Question: I would like to position one 'td' element on the left-hand side of the table and make it span multiple rows. To the right of that 'td' element I'd like to align multiple 'td' elements in each row the original 'td' element spans. However, since I suck at HTML/CSS, my most recent attempt looks like this.

What I'd like is for the 'Territory' label and input text box to sit below the 'Effective on this date' label/input. (Used my artistic/Paint talents to highlight the area I'd like the Territory stuff to go)
'''
<table class="boxMe">
<tr>
<td id="zipBox">
@Html.Raw("Zip Code")
@Html.TextAreaFor(model => model.searchZip, new { style = "width: 300px;", placeholder = "Enter up to 35 comma separated zip codes" })
</td>
<td id="dateBox">
@Html.LabelFor(model => model.searchDate)
@Html.TextBoxFor(model => model.searchDate, new { style="width: 80px;"})
</td>
<td id="stateBox">
@Html.LabelFor(model => model.searchState)
@Html.DropDownListFor(model => model.searchState, Model.StateCodes, " ")
<button type="submit" id="SearchButton">Search</button>
</td>
</tr>
<tr>
<td id="terrSearch">
@Html.LabelFor(model => model.searchTerritory)
@Html.TextBoxFor(model => model.searchTerritory, new { style = "width: 30px;padding-left:10px;", maxLength = 3 })
</td>
</tr>
</table
'''
'''
#zipBox {
float: left;
padding-left: 20px;
padding-right: 10px;
padding-top: 20px;
padding-bottom: 20px;
vertical-align: top;
row-span: 2;
border:none;
}
#dateBox {
float: left;
padding-right: 10px;
padding-top: 20px;
border:none;
}
#stateBox {
float: left;
padding-right: 20px;
padding-top: 20px;
border:none;
}
#terrSearch {
border:none;
}
.boxMe
{
float: left;
border: 1px solid Silver;
padding: 3px;
}
'''
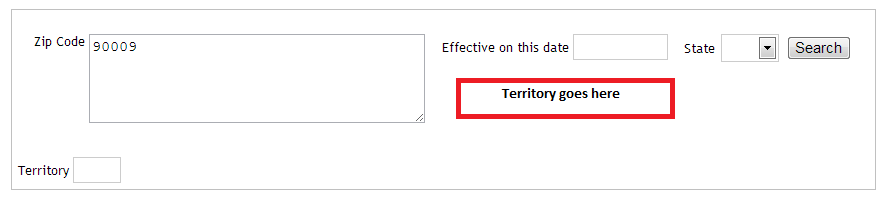
Answer: I know it does not directly answers your question, but you really should not be using table for positioning elements. Tables should be used for tabular data representation. Divs are probably should be used instead here.
Here is the example of how to achieve what I think you want using divs
CSS
'''
.container{
width: 660px;
}
.container div {
float: left;
width: 200px;
}
'''
HTML
'''
<div class="c1">zip code
<textarea>12345</textarea>
</div>
<div class="c2">
<div>Effective on this date:
<input type="text" />
</div>
<div>Territory:
<input type="text" />
</div>
</div>
<div class="c3">
State:
<select>
<option value="IL">IL</option>
<option value="WA">WA</option>
<option value="MI">MI</option>
</select>
</div>
</div
'''
>
<URL>